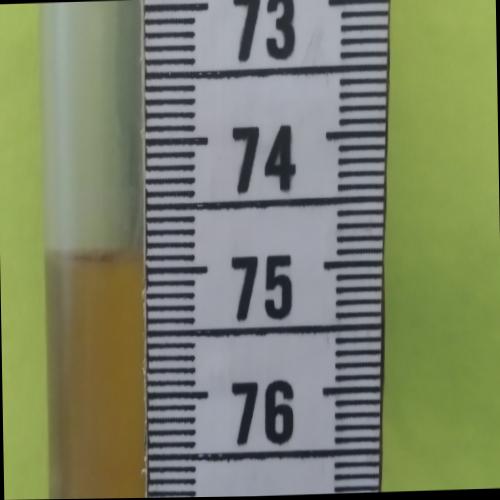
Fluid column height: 74.9 cm